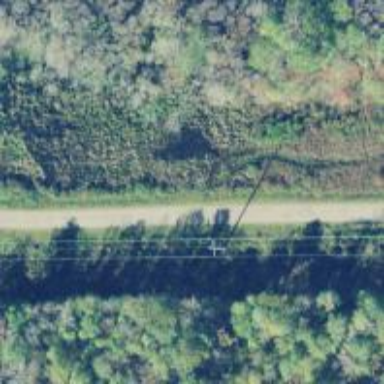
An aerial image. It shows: Power pole.